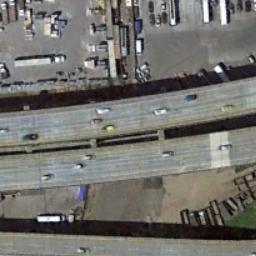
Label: freeway